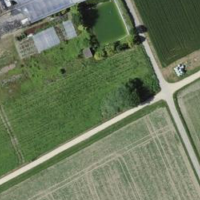
EUNIS habitat code: 55
Species observed at this site:
Corvus corone
Alcedo atthis
Aegithalos caudatus
Sylvia atricapilla
Spinus spinus
Poecile palustris
Larus michahellis
Cygnus olor
Erithacus rubecula
Cuculus canorus
Dryocopus martius
Phoenicurus ochruros
Certhia familiaris
Phoenicurus phoenicurus
Corvus corax
Cyanistes caeruleus
Lophophanes cristatus
Sturnus vulgaris
Troglodytes troglodytes
Chloris chloris
Corvus frugilegus
Aix galericulata
Passer domesticus
Passer montanus
Turdus merula
Hirundo rustica
Milvus migrans
Milvus milvus
Mergus merganser
Oriolus oriolus
Motacilla alba
Delichon urbicum
Certhia brachydactyla
Podiceps cristatus
Turdus philomelos
Fulica atra
Emberiza citrinella
Dendrocopos major
Prunella modularis
Turdus viscivorus
Buteo buteo
Muscicapa striata
Phylloscopus collybita
Gallinula chloropus
Alauda arvensis
Pica pica
Sitta europaea
Garrulus glandarius
Falco tinnunculus
Picus viridis
Acrocephalus scirpaceus
Ficedula hypoleuca
Motacilla cinerea
Anas platyrhynchos
Fringilla coelebs
Regulus ignicapilla
Carduelis carduelis
Columba palumbus
Phalacrocorax carbo
Parus major
Ciconia ciconia